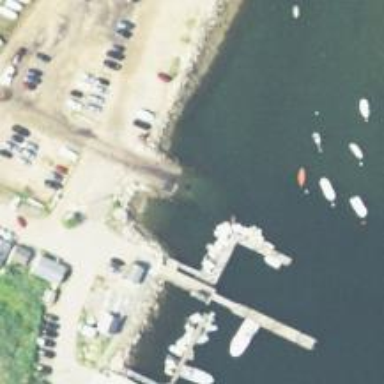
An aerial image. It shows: Pier with mooring facilities.